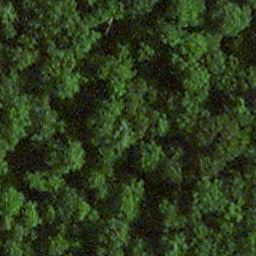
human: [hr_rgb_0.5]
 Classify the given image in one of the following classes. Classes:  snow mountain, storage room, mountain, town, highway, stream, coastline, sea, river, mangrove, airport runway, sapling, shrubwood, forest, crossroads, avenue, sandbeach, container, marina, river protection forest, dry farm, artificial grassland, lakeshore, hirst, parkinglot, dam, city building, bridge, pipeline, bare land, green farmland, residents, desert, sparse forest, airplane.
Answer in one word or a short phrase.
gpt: forest